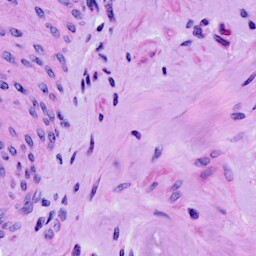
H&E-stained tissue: Cervix